Aerial crown-view tile of a tropical tree (Barro Colorado Island, Panama), acquired 20250317:
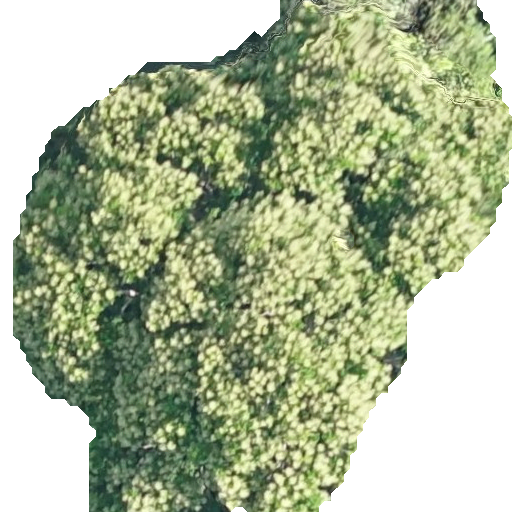
Species: Anacardium excelsum
GBIF accepted scientific name: Anacardium excelsum
Crown area: 295.977 m²